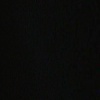
Label: space